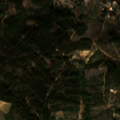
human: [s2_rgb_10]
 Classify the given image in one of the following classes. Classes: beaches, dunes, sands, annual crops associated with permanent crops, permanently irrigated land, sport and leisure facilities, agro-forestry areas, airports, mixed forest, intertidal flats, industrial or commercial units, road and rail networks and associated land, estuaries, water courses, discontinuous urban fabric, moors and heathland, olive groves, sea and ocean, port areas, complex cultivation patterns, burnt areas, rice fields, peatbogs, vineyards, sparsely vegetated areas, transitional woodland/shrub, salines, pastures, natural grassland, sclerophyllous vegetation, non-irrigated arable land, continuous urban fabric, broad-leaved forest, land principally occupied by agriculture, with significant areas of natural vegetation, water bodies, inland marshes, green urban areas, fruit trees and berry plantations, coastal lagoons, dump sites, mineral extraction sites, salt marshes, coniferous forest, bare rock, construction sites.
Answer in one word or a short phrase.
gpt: olive groves, land principally occupied by agriculture, with significant areas of natural vegetation, coniferous forest, transitional woodland/shrub